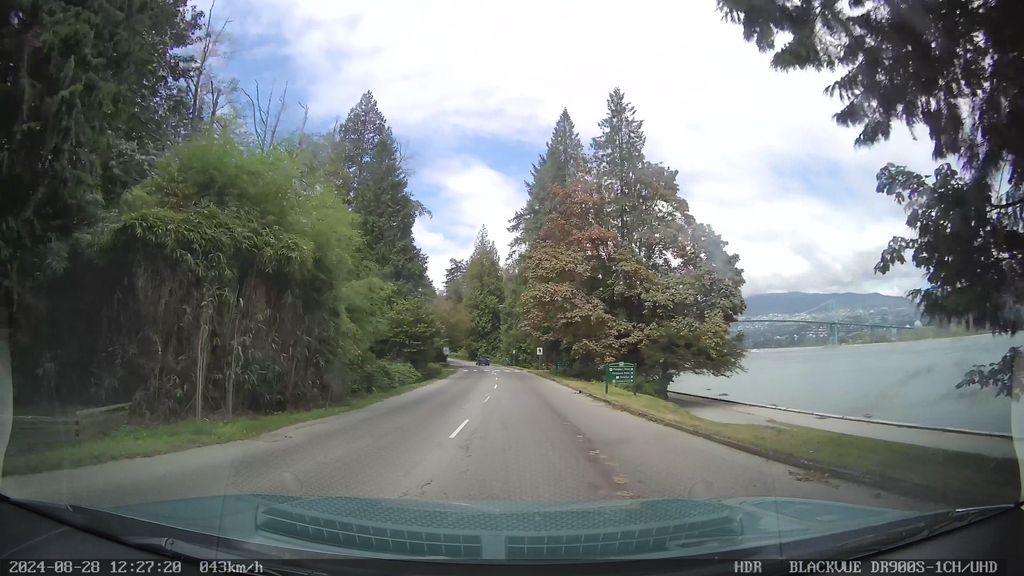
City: vancouver